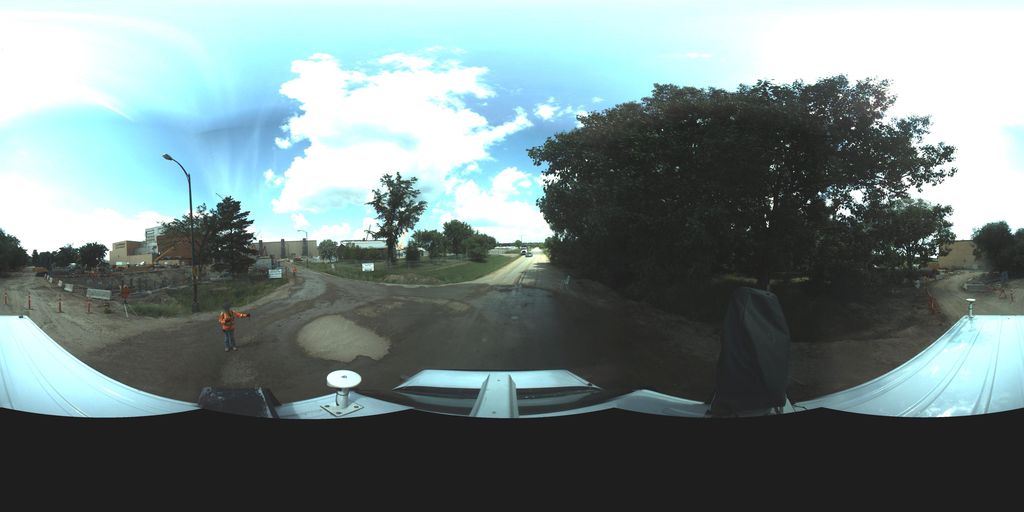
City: saskatoon